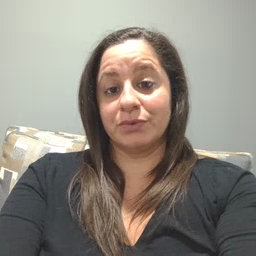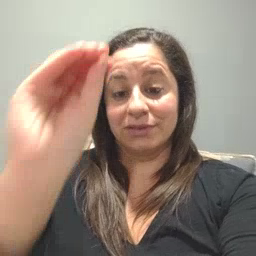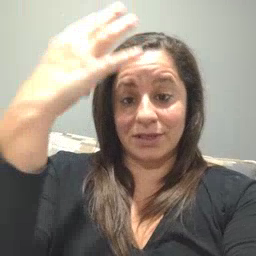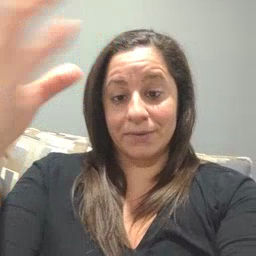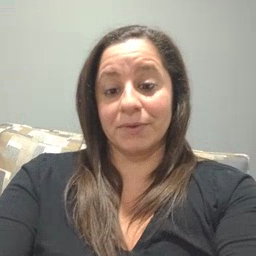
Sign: sun